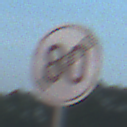
Verkehrszeichen: EndeGeschwindigkeit80
Umgebung: Outdoor, Nature
Tageszeit: SunriseSunset
Wetter: PartlyCloudy
Licht: Natural
Jahreszeit: NotSpecified
Kontrast: MediumContrast